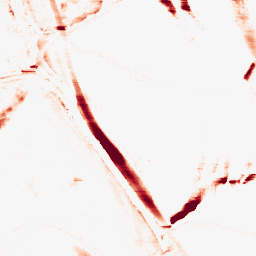
Category: morphological
Decomposition family: morphological_rect
Decomposition parameters: operation: opening
width: 20
height: 3
Upsampling method: regularized
Upsampling parameters: scale: 4
lambda_reg: 0.001
Upsampling scale: 4